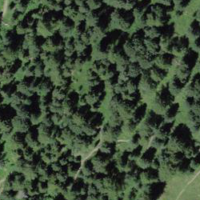
EUNIS habitat code: 43
Species observed at this site:
Rhododendron ferrugineum